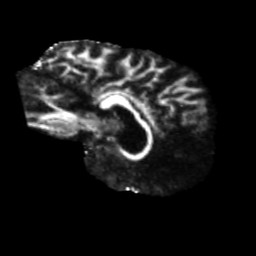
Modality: FA
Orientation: sagittal
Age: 57
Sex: male
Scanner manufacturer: siemens
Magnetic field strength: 3 T
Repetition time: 5.47 s
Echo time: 0.0854 s